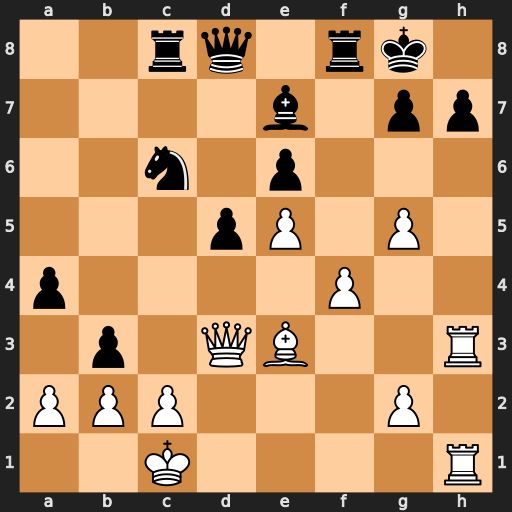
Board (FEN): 2rq1rk1/4b1pp/2n1p3/3pP1P1/p4P2/1p1QB2R/PPP3P1/2K4R
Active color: w
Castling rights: -
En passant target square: -
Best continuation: Qxh7+ Kf7 Rh6 Ke8 Qg6+ Rf7 Rh8+ Kd7 Rxd8+